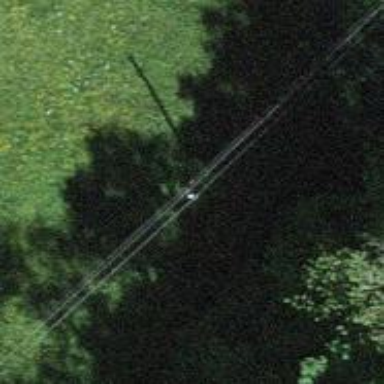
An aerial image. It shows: Power pole.